Question: I have a line and barchart made from jqplot. The problem is, whenever I have my cursor on the bar the line chart plot goes invisible. I want the User to be able to move the cursor on the line plot so, that I can highlight some information to the User. Thanks in advance.

Edit:
'''
function gkDrawBarAndLineChart(location) {
var s1 = [4, 7, 9, 15];
var s2 = [12, 6, 19, 8];
var s3 = [[1, 28], [2, 13], [3, 54], [4, 47]];
var values= [s1,s2,s3]
var dates = ['2012-10-22', '2012-10-23', '2012-10-24', '2012-10-25']
var optionsObj = {
title: 'Report',
animate: !$.jqplot.use_excanvas,
axes: {
xaxis: {
renderer: $.jqplot.CategoryAxisRenderer,
ticks: dates
},
yaxis: {
tickOptions: { showMark: true, formatString: "%d" },
padMin: 0
},
},
grid: {
borderColor: "#fff",
background: "#FFF",
drawGridlines: true,
shadow: true
},
series: [
{label:'Open',renderer:$.jqplot.BarRenderer, },
{label:'Incoming', renderer:$.jqplot.LineRenderer, color:'red', },
{label:'Resolved', renderer:$.jqplot.LineRenderer, color:'green'}
],
legend: {
show: true,
location: 'ne'
},
seriesDefaults:{
shadow: false,
rendererOptions:{
barPadding: 0,
barMargin: 10,
barWidth: 25,
},
},
highlighter : {
show : true,
sizeAdjust : 7.5,
formatString:'<table class="jqplot-highlighter"> <tr><td>Timestamp:</td><td>%s</td></tr> <tr><td>Value:</td><td>%s</td></tr>',
},
};
var plot2 = $.jqplot(location, values, optionsObj);
}
'''
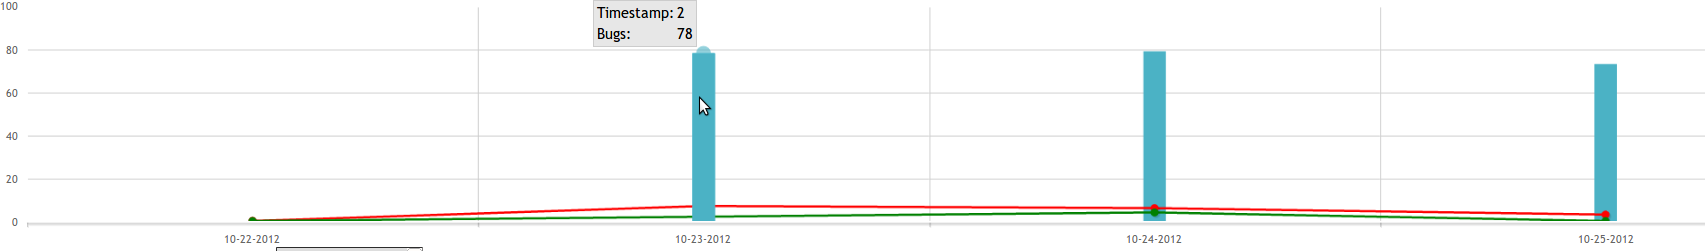
Answer: Here is working <URL> for you
according to jqplot you can turn of the default highlighting using 'highlightMouseDown: true'